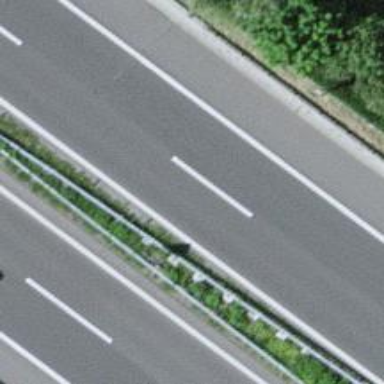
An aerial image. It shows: Asphalt motorway.